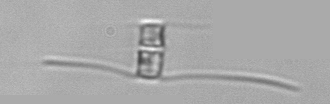
Label: Chaetoceros_similis